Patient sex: M
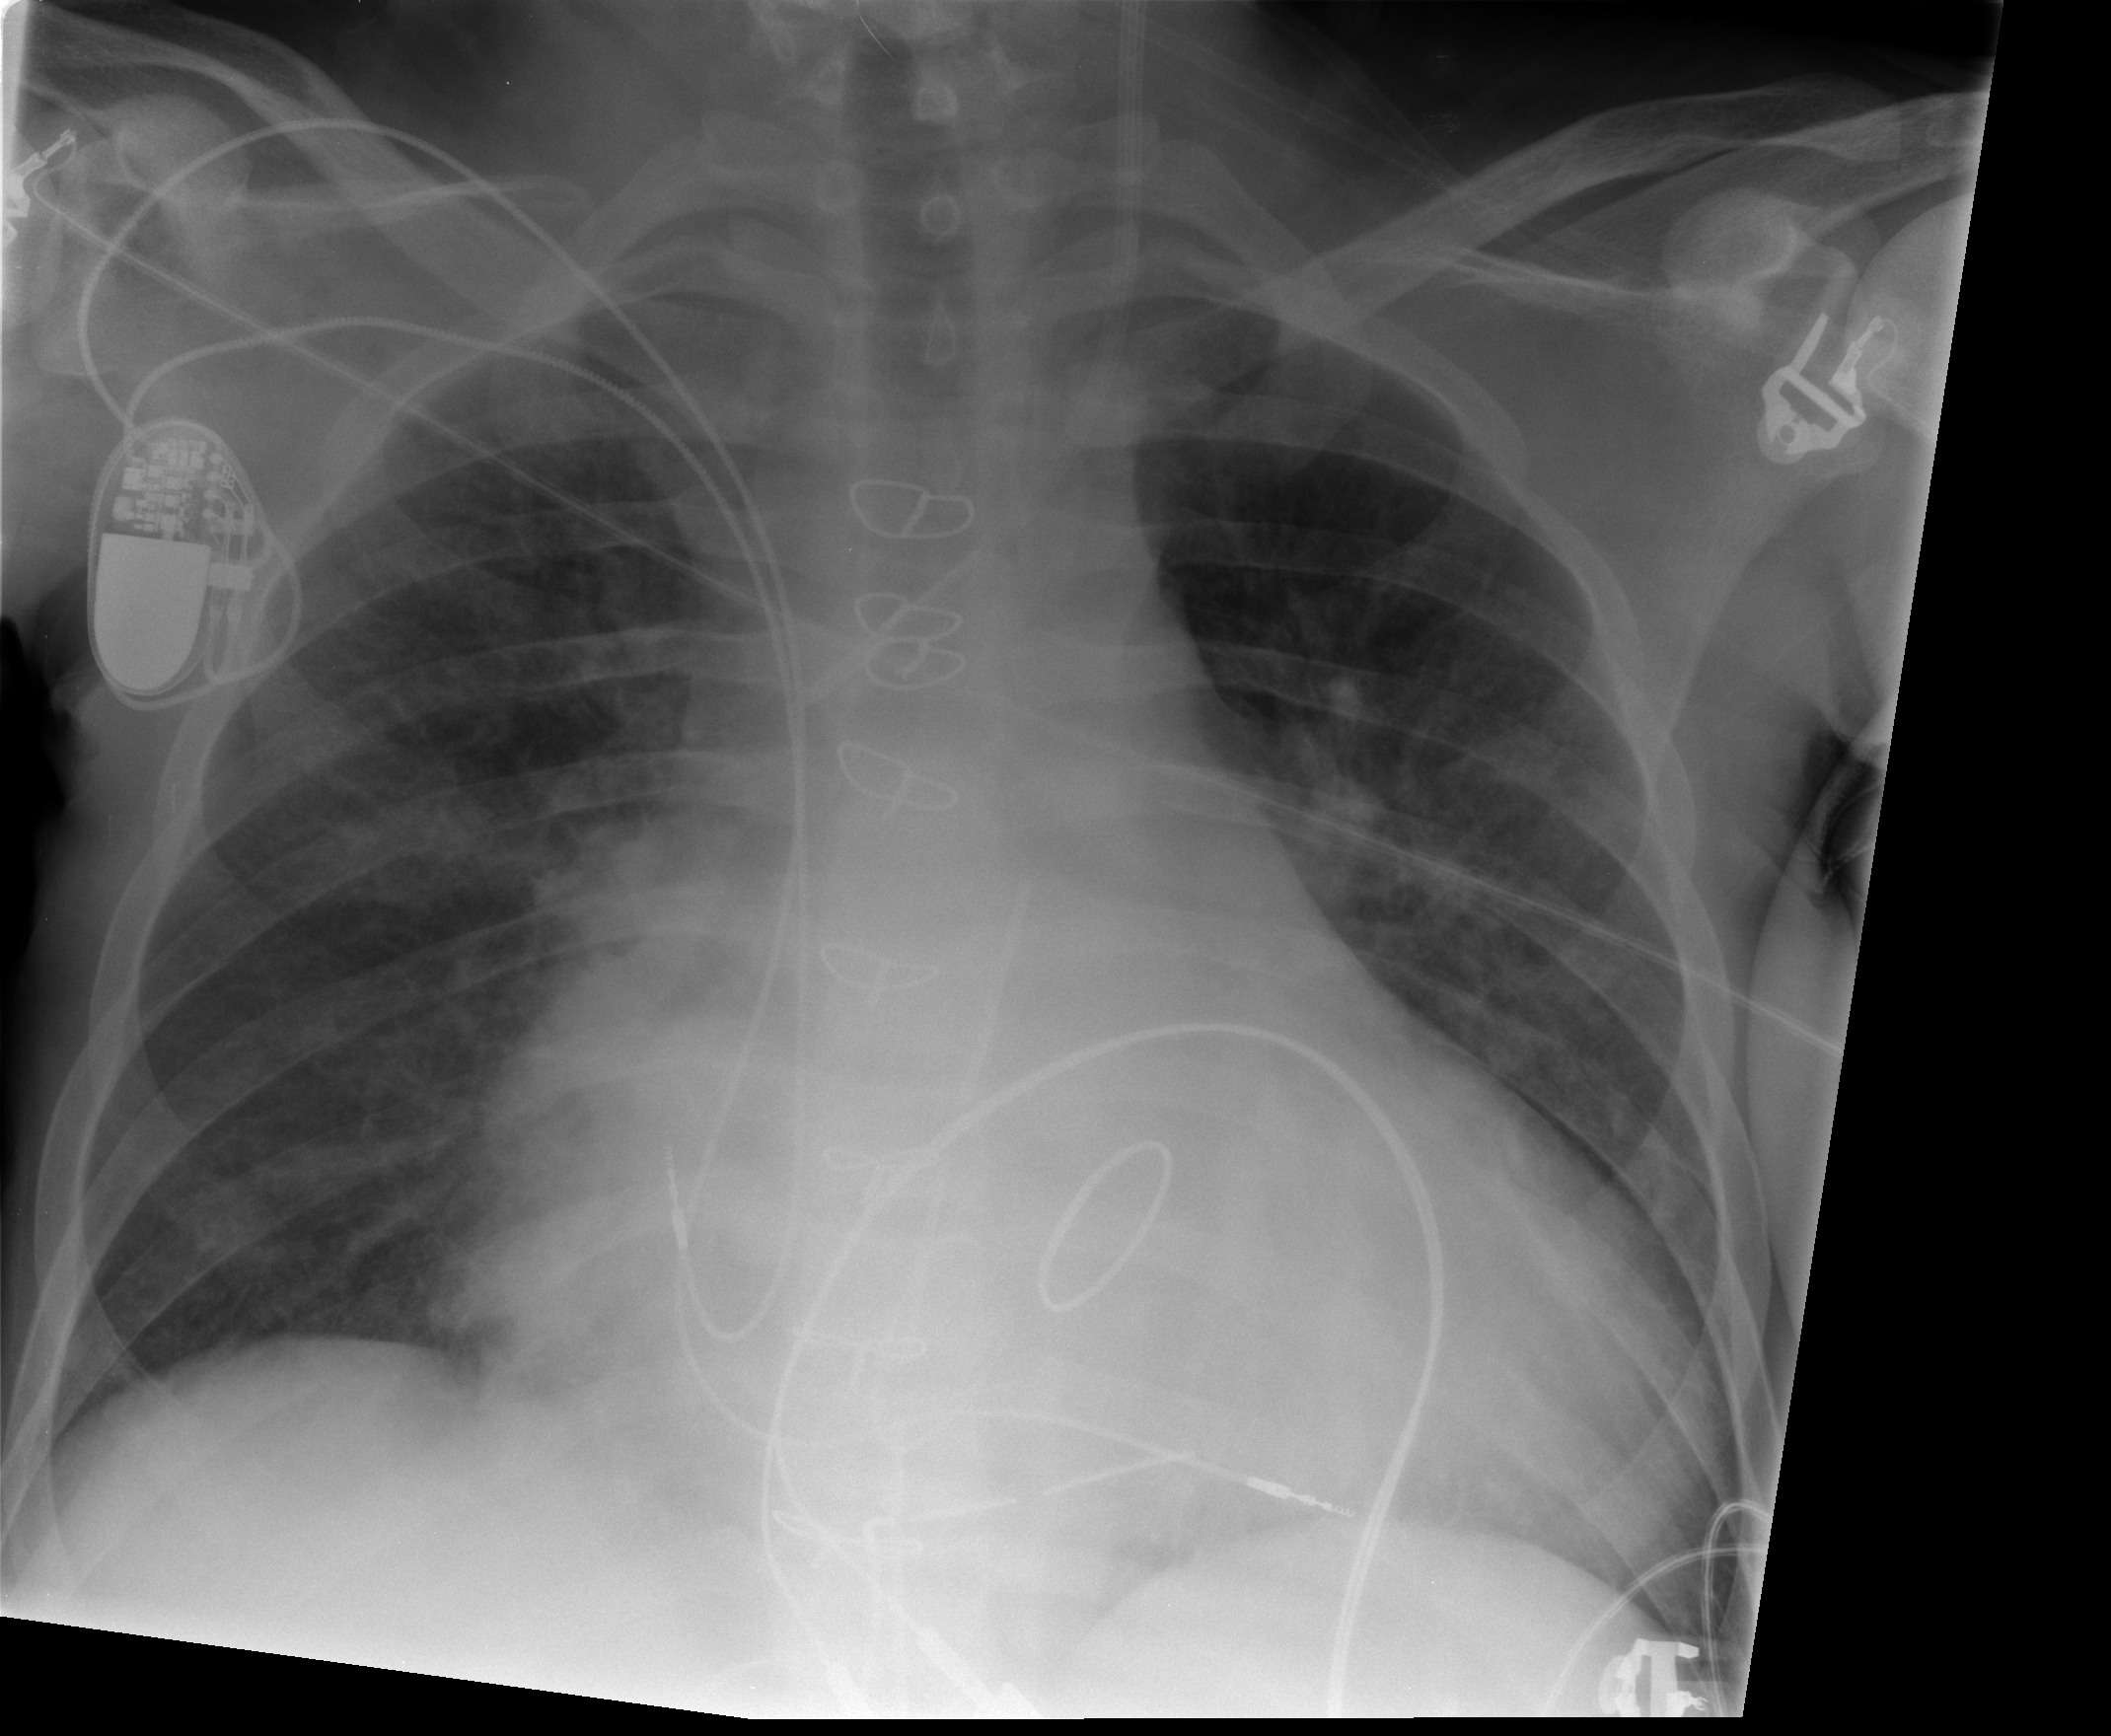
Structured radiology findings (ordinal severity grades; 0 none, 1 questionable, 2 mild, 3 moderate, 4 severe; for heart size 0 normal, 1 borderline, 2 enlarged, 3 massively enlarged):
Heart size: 3
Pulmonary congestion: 2
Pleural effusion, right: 0
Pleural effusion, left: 0
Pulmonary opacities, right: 0
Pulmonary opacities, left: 2
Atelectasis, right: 1
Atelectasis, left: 0